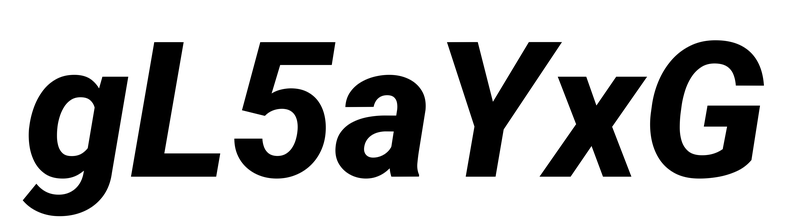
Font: Roboto-Italic_ExtraBold_Italic